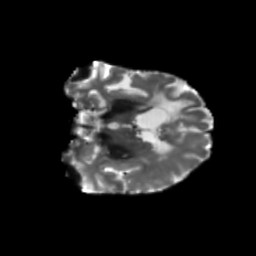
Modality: T2w
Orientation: coronal
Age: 46
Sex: male
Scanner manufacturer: siemens
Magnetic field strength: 3 T
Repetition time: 5.25 s
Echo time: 0.08 s